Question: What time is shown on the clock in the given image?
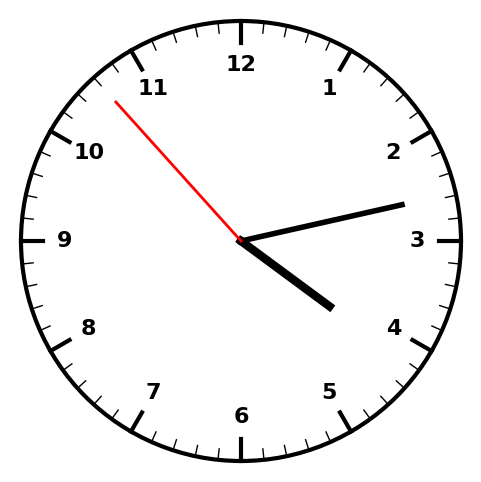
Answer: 04:12:53